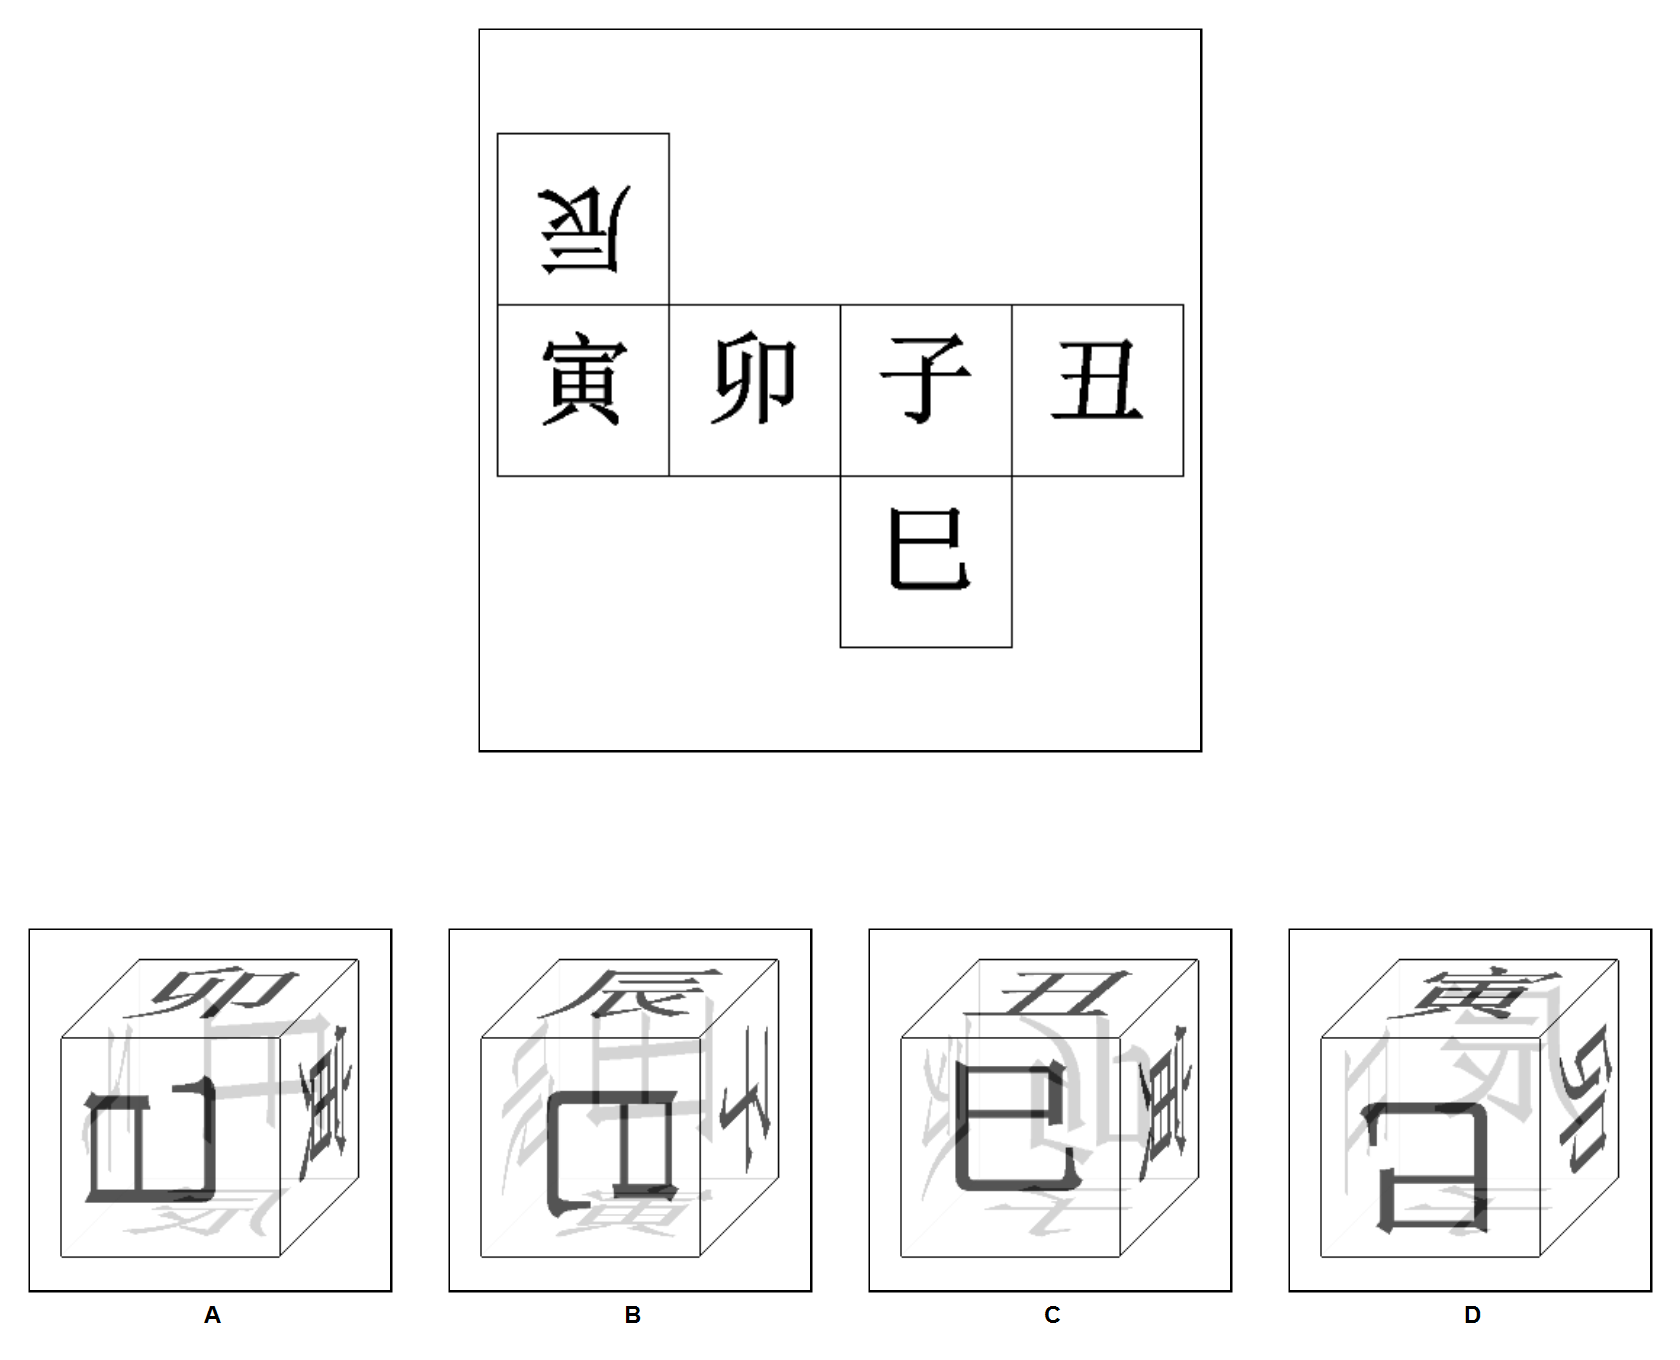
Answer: D